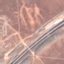
Land use / land cover class: Highway